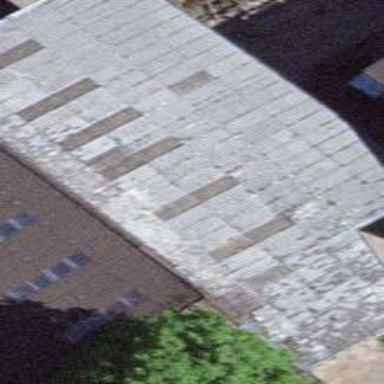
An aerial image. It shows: View of roof of building.